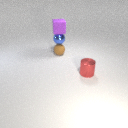
small blue metal sphere below small purple rubber cube